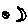
Label: moon